Question: Here's my data.frame :: beef
'''
> head(beef)
YEAR....PBE CBE PPO CPO PFO DINC CFO RDINC RFP
1 1925 59.7 58.6 60.5 65.8 65.8 51.4 90.9 68.5 877
2 1926 59.7 59.4 63.3 63.3 68.0 52.6 92.1 69.6 899
3 1927 63 53.7 59.9 66.8 65.5 52.1 90.9 70.2 883
4 1928 71 48.1 56.3 69.9 64.8 52.7 90.9 71.9 884
5 1929 71 49.0 55.0 68.7 65.6 55.1 91.1 75.2 895
6 1930 74.2 48.2 59.6 66.1 62.4 48.8 90.7 68.3 874
'''
And
'''
dput(head(beef))
structure(list(YEAR....PBE = structure(1:6, .Label = c("1925 59.7",
"1926 59.7", "1927 63", "1928 71", "1929 71", "1930 74.2",
"1931 72.1", "1932 79", "1933 73.1", "1934 70.2",
"1935 82.2", "1936 68.4", "1937 73", "1938 70.2",
"1939 67.8", "1940 63.4", "1941 56"), class = "factor"),
CBE = c(58.6, 59.4, 53.7, 48.1, 49, 48.2), PPO = c(60.5,
63.3, 59.9, 56.3, 55, 59.6), CPO = c(65.8, 63.3, 66.8, 69.9,
68.7, 66.1), PFO = c(65.8, 68, 65.5, 64.8, 65.6, 62.4), DINC = c(51.4,
52.6, 52.1, 52.7, 55.1, 48.8), CFO = c(90.9, 92.1, 90.9,
90.9, 91.1, 90.7), RDINC = c(68.5, 69.6, 70.2, 71.9, 75.2,
68.3), RFP = c(877L, 899L, 883L, 884L, 895L, 874L)), .Names = c("YEAR....PBE",
"CBE", "PPO", "CPO", "PFO", "DINC", "CFO", "RDINC", "RFP"), row.names = c(NA,
6L), class = "data.frame")
'''
I want to create a multiple linear regression model for PBE depending on the other variables. Following the tutorial in this <URL> I think I should do something the following code:
'''
> lm(formula = PBE ~ CBE + PBO + CPO + PFO +
+ DINC + CFO+RDINC+RFP+YEAR, data = beef)
'''
Error in eval(expr, envir, enclos) : object 'PBE' not found
so I decided to try the followings but all have some errors:
'''
> lm(formula=PBE~YEAR,data=beef)
Error in eval(expr, envir, enclos) : object 'PBE' not found
> lm(formula=beef$PBE~beef$YEAR)
Error in model.frame.default(formula = beef$PBE ~ beef$YEAR, drop.unused.levels = TRUE) :
invalid type (NULL) for variable 'beef$PBE
'''
Can you please give me some insight where the typo/error is lying?
P.S.: I read the file using 'beef=read.table("beef.txt", header = TRUE, sep = " ", comment.char="%")' and the file looks like the following:
'''
% http://lib.stat.cmu.edu/DASL/Datafiles/agecondat.html
%
% Datafile Name: Agricultural Economics Studies
% Datafile Subjects: Agriculture , Economics , Consumer
% Story Names: Agricultural Economics Studies
% Reference: F.B. Waugh, Graphic Analysis in Agricultural Economics,
% Agricultural Handbook No. 128, U.S. Department of Agriculture, 1957.
% Authorization: free use
% Description: Price and consumption per capita of beef and pork
% annually from 1925 to 1941 together with other variables relevant to
% an economic analysis of price and/or consumption of beef and pork
% over the period.
% Number of cases: 17
% Variable Names:
%
% PBE = Price of beef (cents/lb)
% CBE = Consumption of beef per capita (lbs)
% PPO = Price of pork (cents/lb)
% CPO = Consumption of pork per capita (lbs)
% PFO = Retail food price index (<PHONE> = 100)
% DINC = Disposable income per capita index (<PHONE> = 100)
% CFO = Food consumption per capita index (<PHONE> = 100)
% RDINC = Index of real disposable income per capita (<PHONE> = 100)
% RFP = Retail food price index adjusted by the CPI (<PHONE> = 100)
%
% The Data:
YEAR PBE CBE PPO CPO PFO DINC CFO RDINC RFP
1925 59.7 58.6 60.5 65.8 65.8 51.4 90.9 68.5 877
1926 59.7 59.4 63.3 63.3 68 52.6 92.1 69.6 899
1927 63 53.7 59.9 66.8 65.5 52.1 90.9 70.2 883
1928 71 48.1 56.3 69.9 64.8 52.7 90.9 71.9 884
1929 71 49 55 68.7 65.6 55.1 91.1 75.2 895
1930 74.2 48.2 59.6 66.1 62.4 48.8 90.7 68.3 874
1931 72.1 47.9 57 67.4 51.4 41.5 90 64 791
'''
Here's the result of 'View(beef)' as suggested by Patrick:

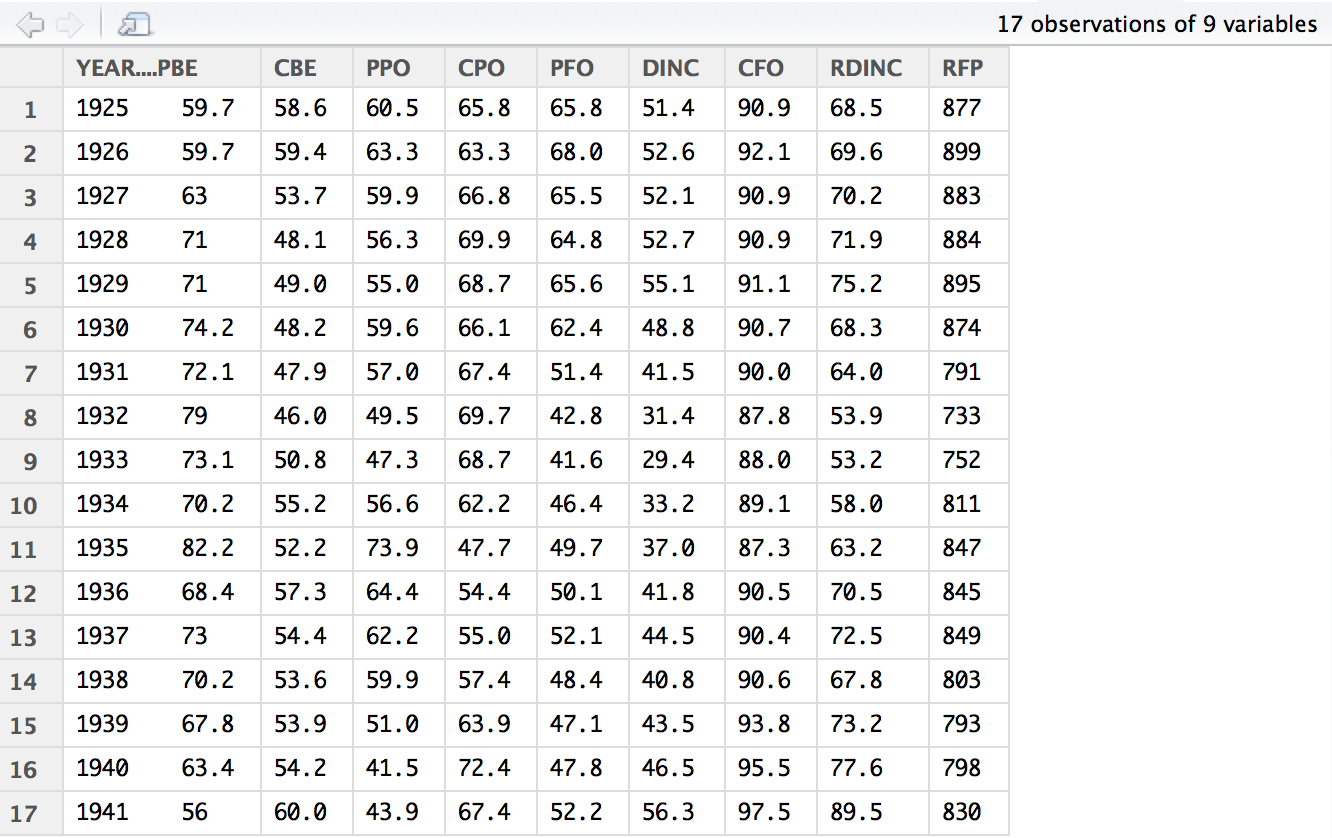
Answer: You need to go back and look at the file that you loaded these data into R from. The output from 'head()' suggests that the first variable is 'YEAR....PBE' and that the 'PBE' data has gotten merged with the 'YEAR' variable, probably because of some issue with the delimiters in use in the file you read in. Go back and check the file carefully.
One way to do this from within R is to use 'count.fields()', which you pass the filename to check. Do read '?count.fields' as you will potentially need to set the 'sep' and 'quote' arguments in order to match the file you read the data from. The function will tell you how many fields (variables) it finds; compare this with the known number of variables.
From your edit, it is clear that something like what I describe above has happened:
'''
> names(beef)
[1] "YEAR....PBE" "CBE" "PPO" "CPO" "PFO"
[6] "DINC" "CFO" "RDINC" "RFP"
'''
It seems the file is not all/fully/truly Tab-delimited. I was able to read the bit of data you included with:
'''
beef <- read.table("file.name", header = TRUE, sep = "", comment.char = "%")
> head(beef)
YEAR PBE CBE PPO CPO PFO DINC CFO RDINC RFP
1 1925 59.7 58.6 60.5 65.8 65.8 51.4 90.9 68.5 877
2 1926 59.7 59.4 63.3 63.3 68.0 52.6 92.1 69.6 899
3 1927 63.0 53.7 59.9 66.8 65.5 52.1 90.9 70.2 883
4 1928 71.0 48.1 56.3 69.9 64.8 52.7 90.9 71.9 884
5 1929 71.0 49.0 55.0 68.7 65.6 55.1 91.1 75.2 895
6 1930 74.2 48.2 59.6 66.1 62.4 48.8 90.7 68.3 874
> str(beef)
'data.frame': 7 obs. of 10 variables:
$ YEAR : int <PHONE> <PHONE> <PHONE> 1931
$ PBE : num 59.7 59.7 63 71 71 74.2 72.1
$ CBE : num 58.6 59.4 53.7 48.1 49 48.2 47.9
$ PPO : num 60.5 63.3 59.9 56.3 55 59.6 57
$ CPO : num 65.8 63.3 66.8 69.9 68.7 66.1 67.4
$ PFO : num 65.8 68 65.5 64.8 65.6 62.4 51.4
$ DINC : num 51.4 52.6 52.1 52.7 55.1 48.8 41.5
$ CFO : num 90.9 92.1 90.9 90.9 91.1 90.7 90
$ RDINC: num 68.5 69.6 70.2 71.9 75.2 68.3 64
$ RFP : int 877 899 883 884 895 874 791
'''